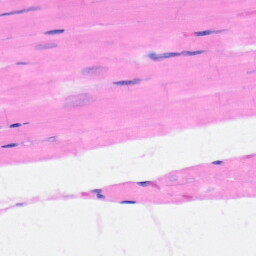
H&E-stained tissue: Heart